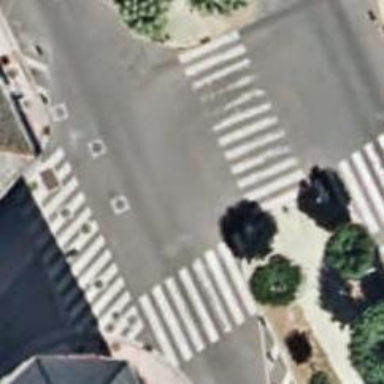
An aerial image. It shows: Marked crossing on footway.